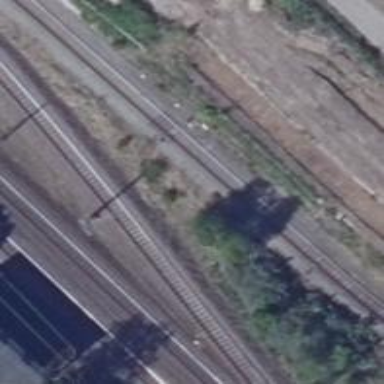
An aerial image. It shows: Signal on the railway located in the track.